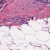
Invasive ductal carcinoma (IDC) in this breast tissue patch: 0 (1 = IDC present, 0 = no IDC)